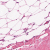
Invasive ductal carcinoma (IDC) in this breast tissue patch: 0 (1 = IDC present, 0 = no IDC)